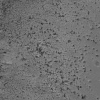
Atmospheric dust classification: not_dusty